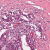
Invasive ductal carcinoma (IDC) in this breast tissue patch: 1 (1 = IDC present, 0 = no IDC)